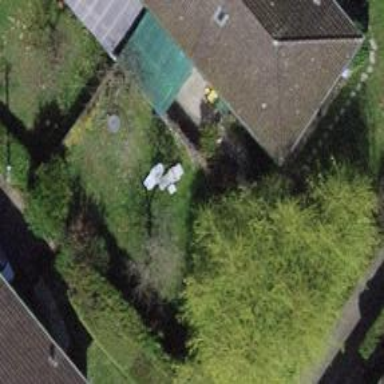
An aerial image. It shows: Garden surrounded by fence.